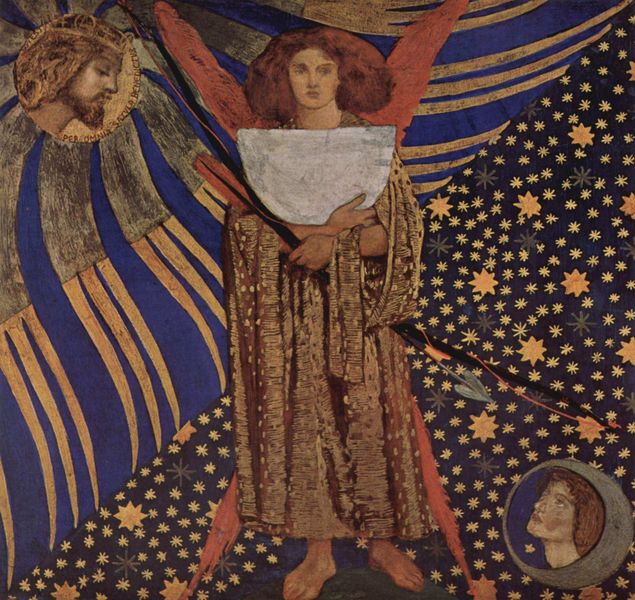
Titel: Dantis Amor
Künstler: Dante Gabriel Rossetti
Standort: London
Institution: Tate Gallery
Schlagwörter: blau, flügel, gemälde, gott, hand, himmel, kopf, mann, umhang, weiß, gelb, ocker, ausschnitt, braun, frau, frisur, haar, kleid, köpfe, licht, nacht, orange, profil, schwarz, symbol, blick, rot, tuch, beige, fächer, malerei, muster, ornament, symbolismus, teppich, bart, gesichter, profile, falten, gesicht, halten, mensch, samt, schale, schüssel, stehen, hände, sonne, gewand, gold, haare, mantel, stehend, drei, england, frontal, krone, locken, schräg, schön, kreis, engel, nachthimmel, füße, papier, bogen, fläche, modern, tag, klein, linien, könig, dunkelblau, jugendstil, dekor, um 1900, metall, klimt, punkte, rothaarig, adam, barfuss, schild, mond, fuss, stern, strahlen, schweben, groß, gestirne, halbmond, mondsichel, sterne, sternenhimmel, jugenstil, illustration, schwert, waffen, kreise, helm, halbkreis, halbrund, christus, jesus, jesus christus, apokalypse, christlich, teufel, sonnenstrahlen, diagonale, präraffaeliten, speer, kirchlich, jesu, erzengel, biblisch, pfeil, art deco, dekorativ, sakral, dornenkrone, insignien, gute nacht, william, firmament, buchmalerei, blake, barfu, medallions, pfeilspitze, pfeil und bogen, william blake, lnien, köüfe, pfel, gewdn, sonne mond gestirne, spiel funktioniert heute nicht, 19. jh., 18. jh., erdscheibe, erde welt, rsterne, hände szepter